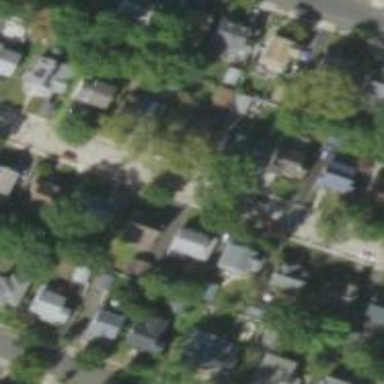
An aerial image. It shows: Neighborhood.